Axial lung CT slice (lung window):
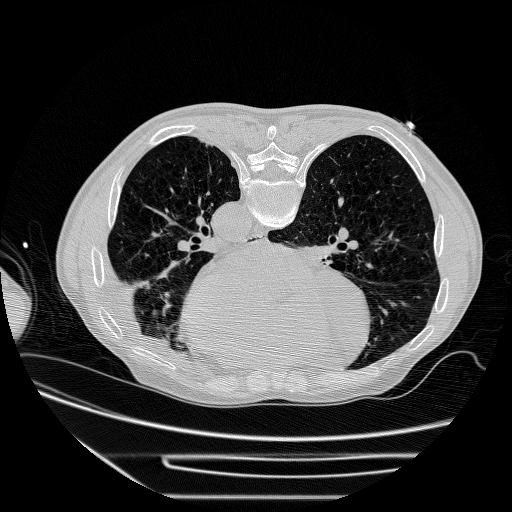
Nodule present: no